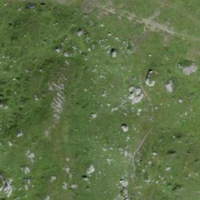
EUNIS habitat code: 23
Species observed at this site:
Saxifraga paniculata